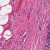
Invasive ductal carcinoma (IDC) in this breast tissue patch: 0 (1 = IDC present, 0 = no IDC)